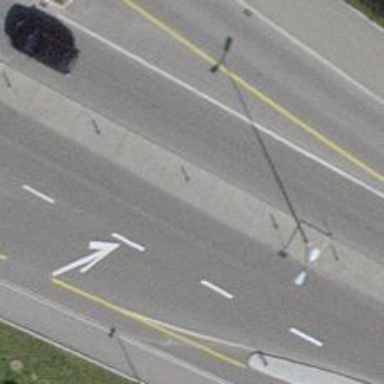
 there is sidewalk and soft lane designated for cyclists."